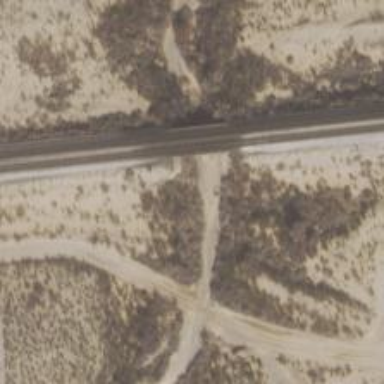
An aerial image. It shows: Abandoned road.